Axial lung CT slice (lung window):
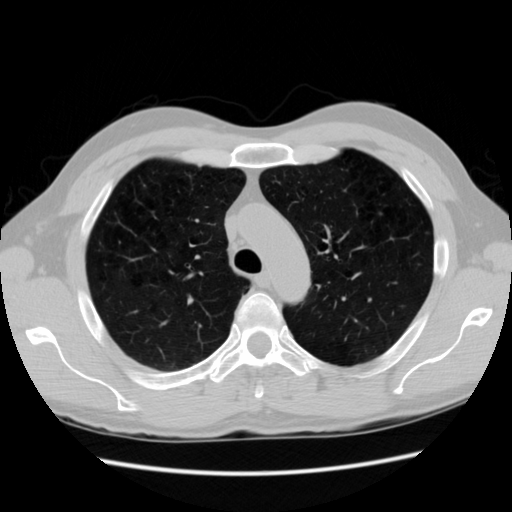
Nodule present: no